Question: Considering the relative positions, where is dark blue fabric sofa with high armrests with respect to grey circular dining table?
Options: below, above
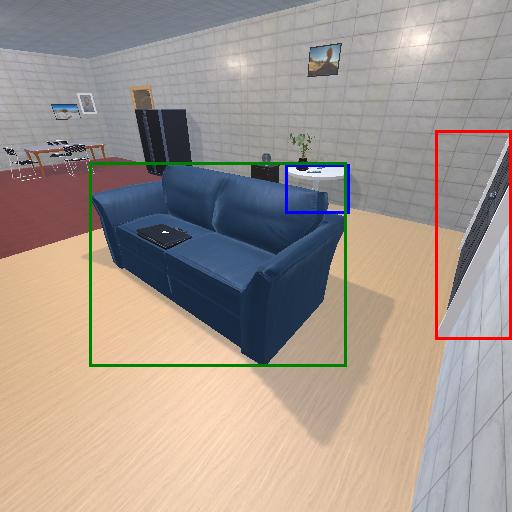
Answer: below